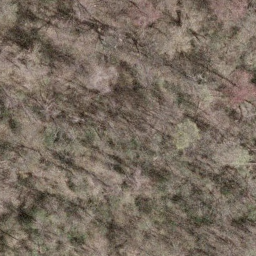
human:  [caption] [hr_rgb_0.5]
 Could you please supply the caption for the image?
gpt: It is a dense forest with green and grey plants .

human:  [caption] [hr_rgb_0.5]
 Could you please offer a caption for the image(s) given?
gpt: This is a forest with green and grey plants .

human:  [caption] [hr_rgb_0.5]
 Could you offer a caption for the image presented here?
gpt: There are some plants withered while the others healthy in the forest .

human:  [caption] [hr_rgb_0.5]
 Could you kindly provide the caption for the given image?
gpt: Some plants are withered while the others healthy in the forest .

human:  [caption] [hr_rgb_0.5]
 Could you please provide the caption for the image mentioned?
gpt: Some plants are withered while the others are healthy in the forest .